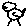
Label: bird